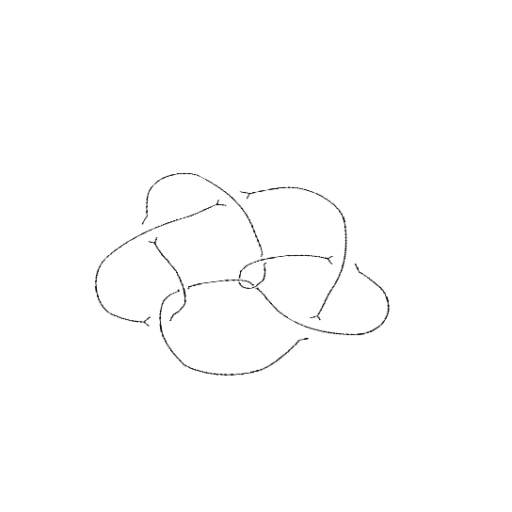
Crossing number: 9